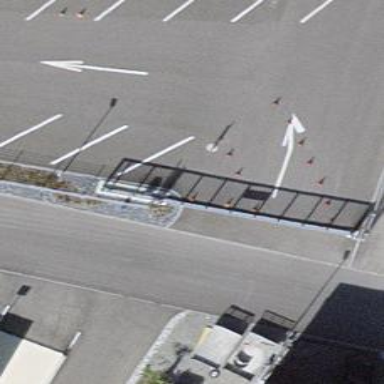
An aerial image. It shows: Gate.